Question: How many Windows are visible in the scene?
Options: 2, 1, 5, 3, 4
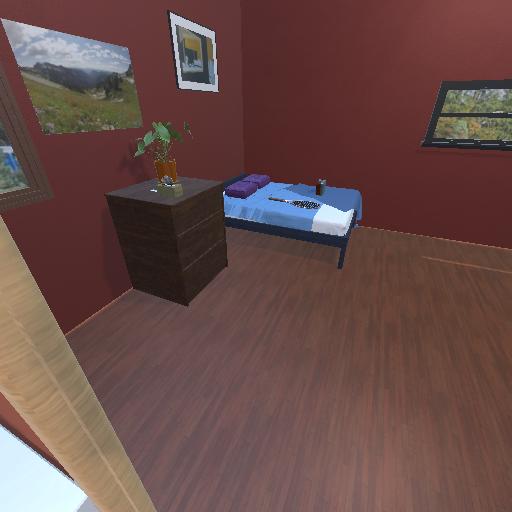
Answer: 2